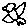
Label: bird